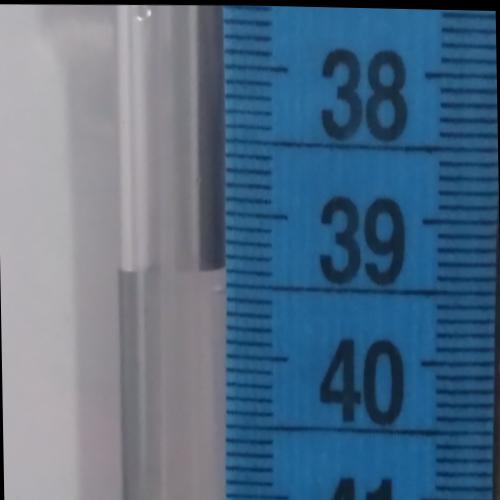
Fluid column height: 39.4 cm